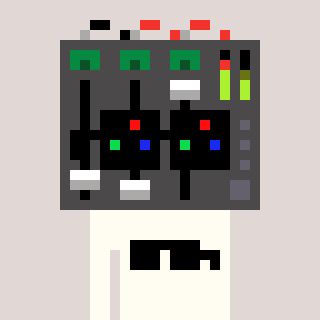
a pixel art character with square black sunglasses, a mixer-shaped head and a grayscale-colored body on a warm background